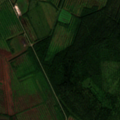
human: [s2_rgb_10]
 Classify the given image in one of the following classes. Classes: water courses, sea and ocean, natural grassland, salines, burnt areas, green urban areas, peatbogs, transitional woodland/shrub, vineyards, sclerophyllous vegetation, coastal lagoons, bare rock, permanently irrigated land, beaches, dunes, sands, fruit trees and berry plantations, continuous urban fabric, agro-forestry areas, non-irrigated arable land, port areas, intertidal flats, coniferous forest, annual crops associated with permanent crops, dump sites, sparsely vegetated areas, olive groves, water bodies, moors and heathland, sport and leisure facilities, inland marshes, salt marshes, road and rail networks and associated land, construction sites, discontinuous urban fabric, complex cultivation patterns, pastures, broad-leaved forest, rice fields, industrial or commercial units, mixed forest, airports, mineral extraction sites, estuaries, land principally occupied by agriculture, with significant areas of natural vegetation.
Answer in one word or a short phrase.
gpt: mixed forest, peatbogs